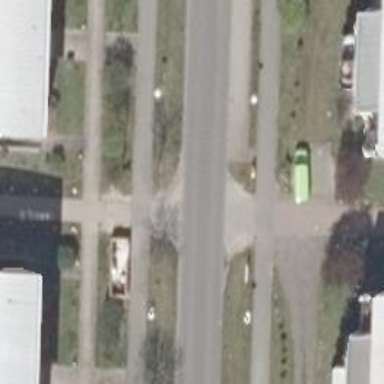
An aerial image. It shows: Residential road.